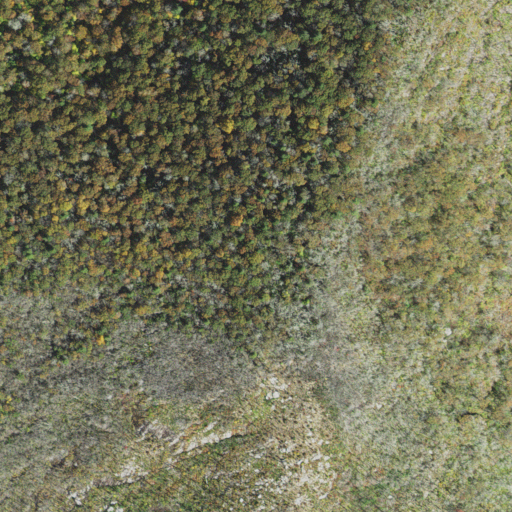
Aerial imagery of mountain in North Carolina named Ridgepole Mountain containing mixed forest, deciduous forest, grassland, and shrub